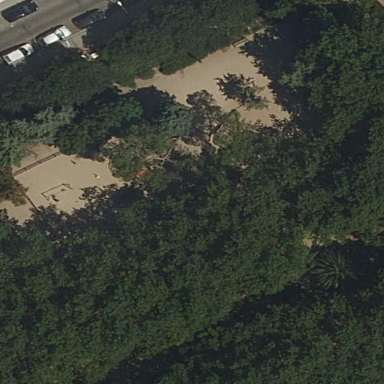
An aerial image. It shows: Playground area for leisure activities on the land.